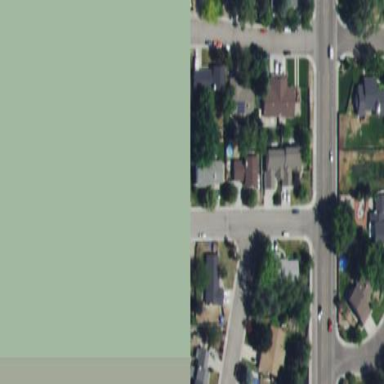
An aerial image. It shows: Sidewalk.